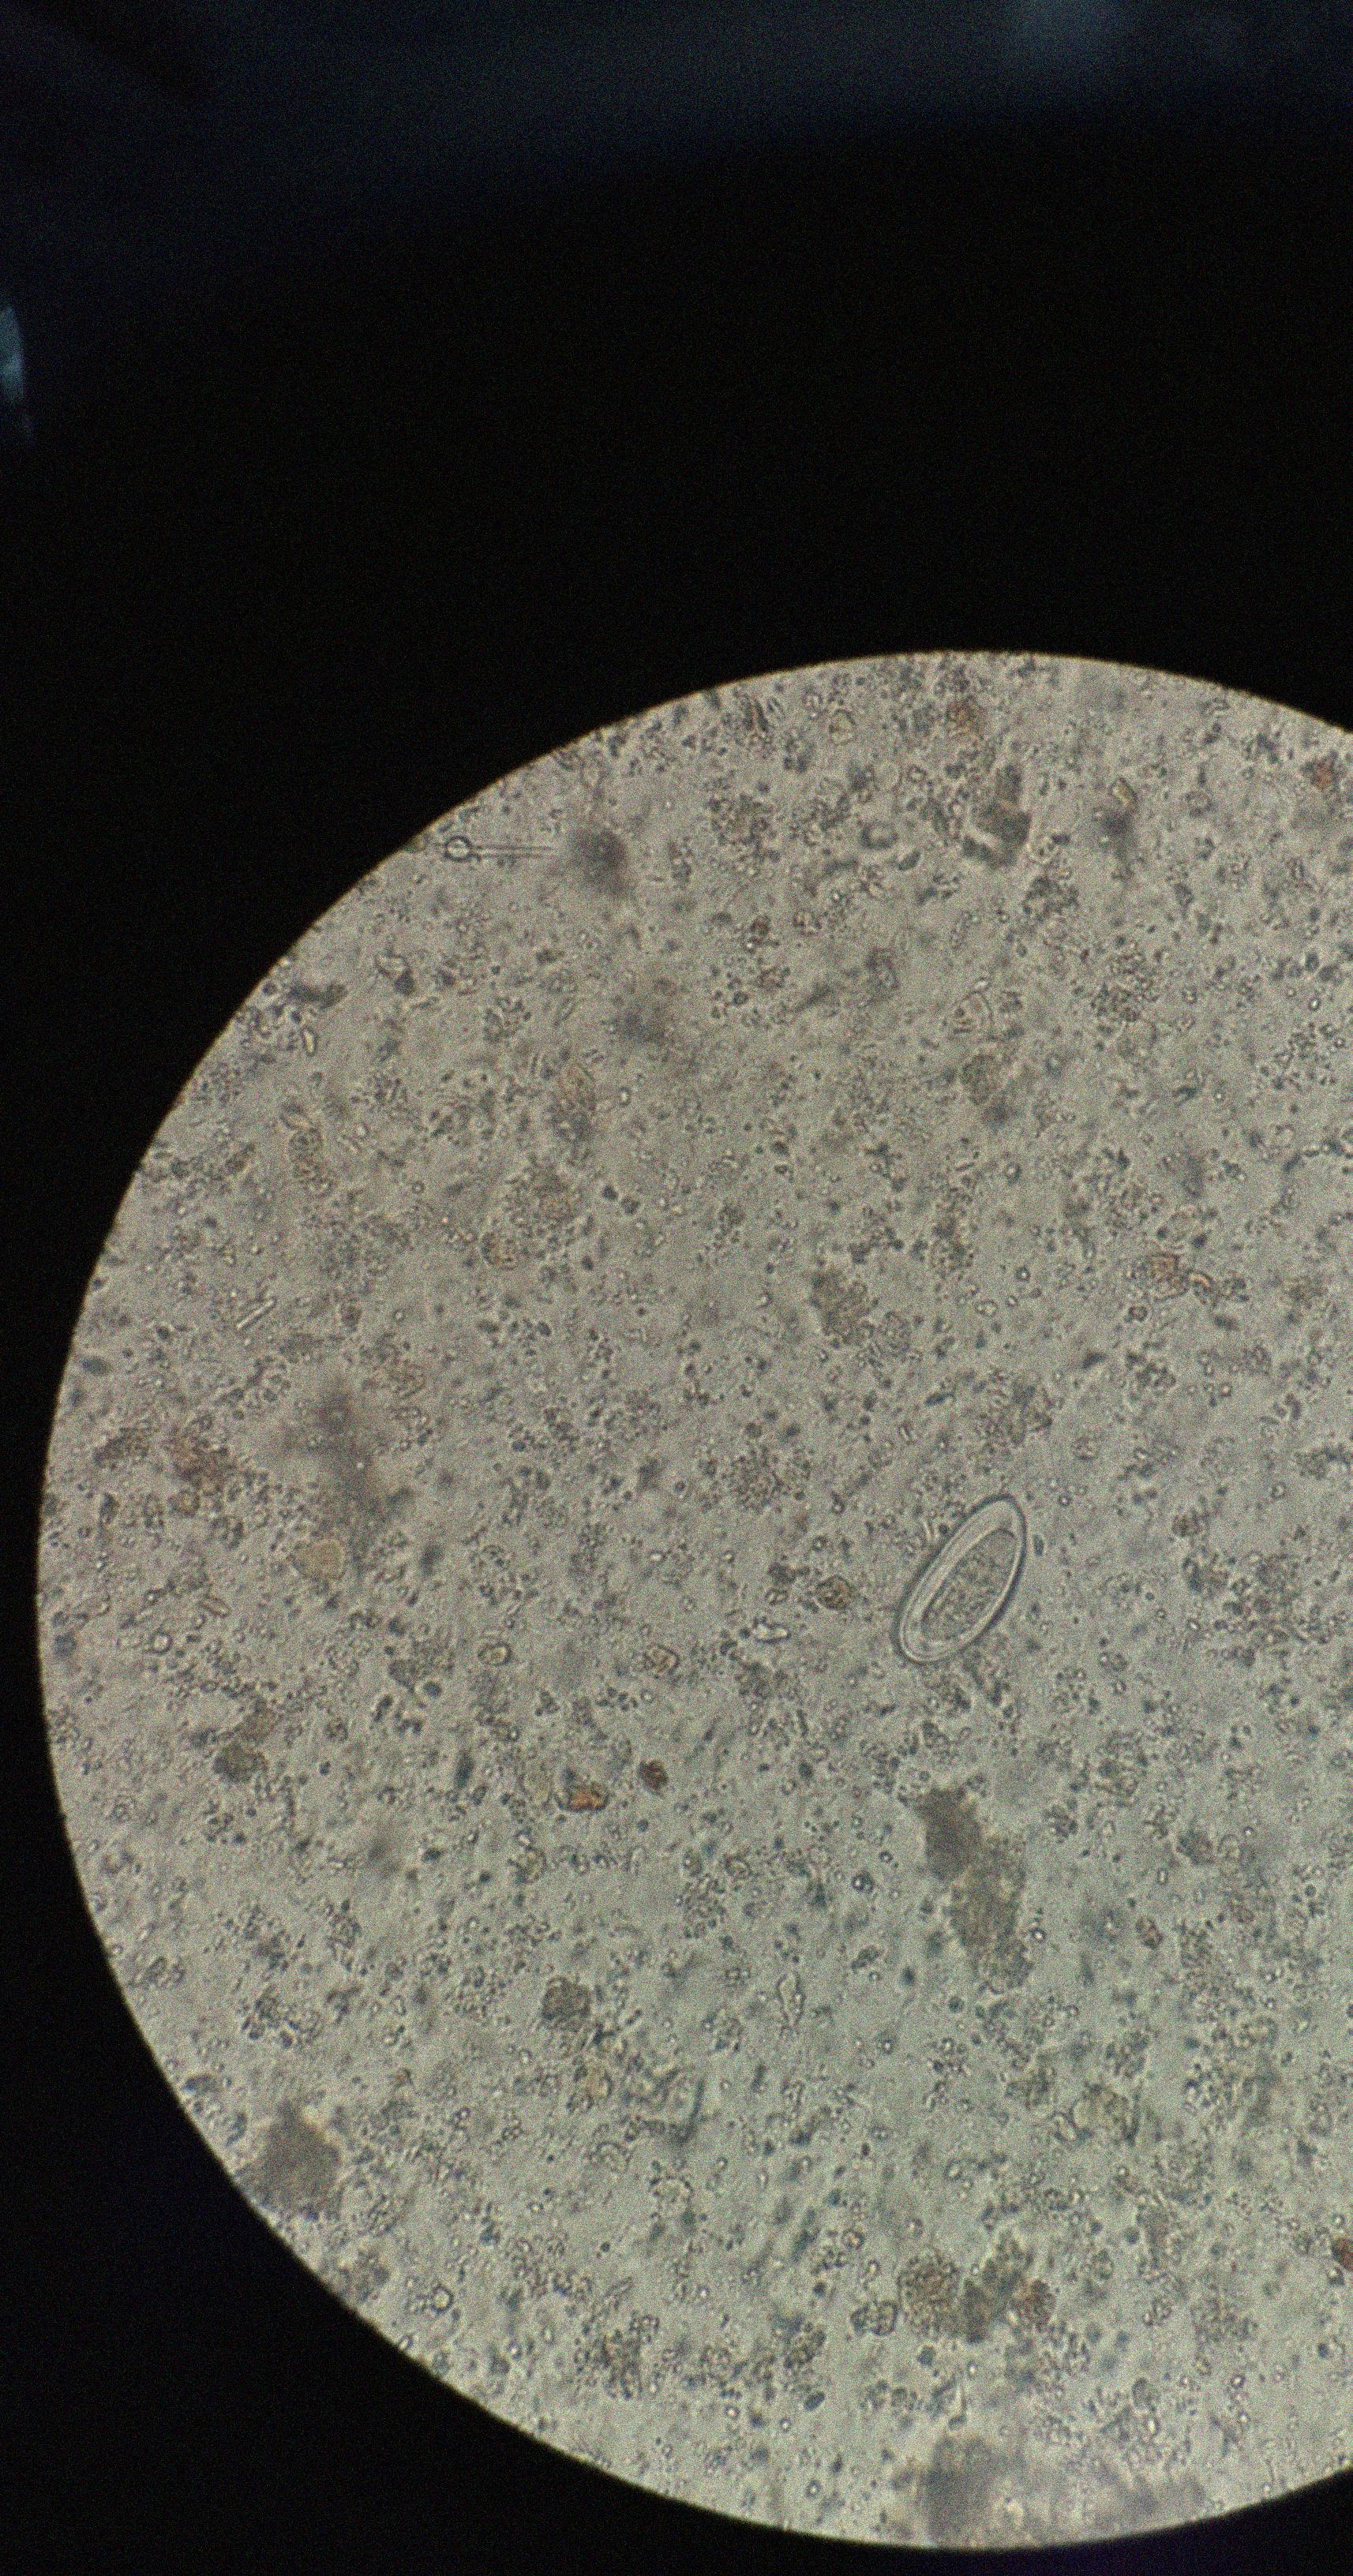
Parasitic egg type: Enterobius vermicularis